Interaction volume radius: 5 \u00c5
Interaction volume height: 10 \u00c5
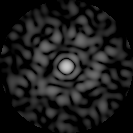
Disorder parameter: 0.8067